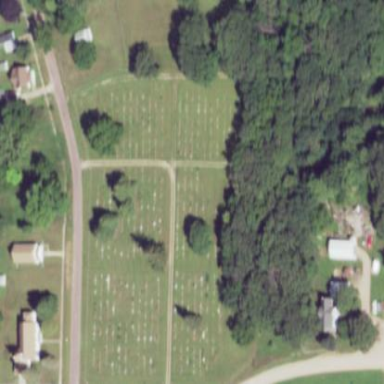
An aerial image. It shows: Cemetery.